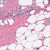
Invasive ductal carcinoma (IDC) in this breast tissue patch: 1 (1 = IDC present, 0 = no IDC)